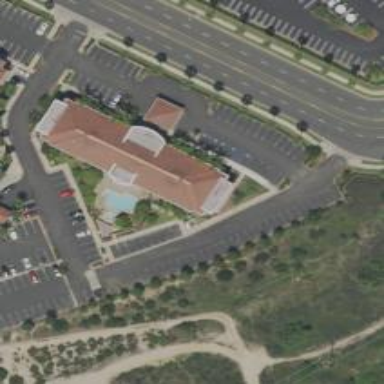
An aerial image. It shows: Hotel building.